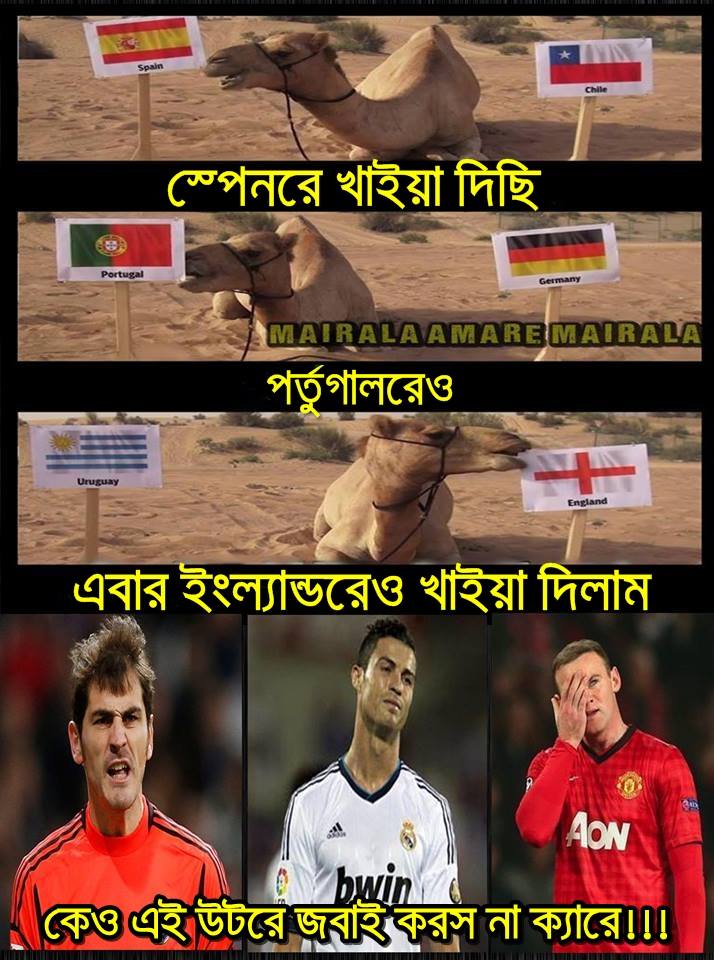
Caption: স্পেনরে খাইয়া দিছি পর্তুগালরেও এবার ইংল্যান্ডরেও খাইয়া দিলাম কেও এই উটরে জবাই করস না ক্যারে!!!
Label: non-hate